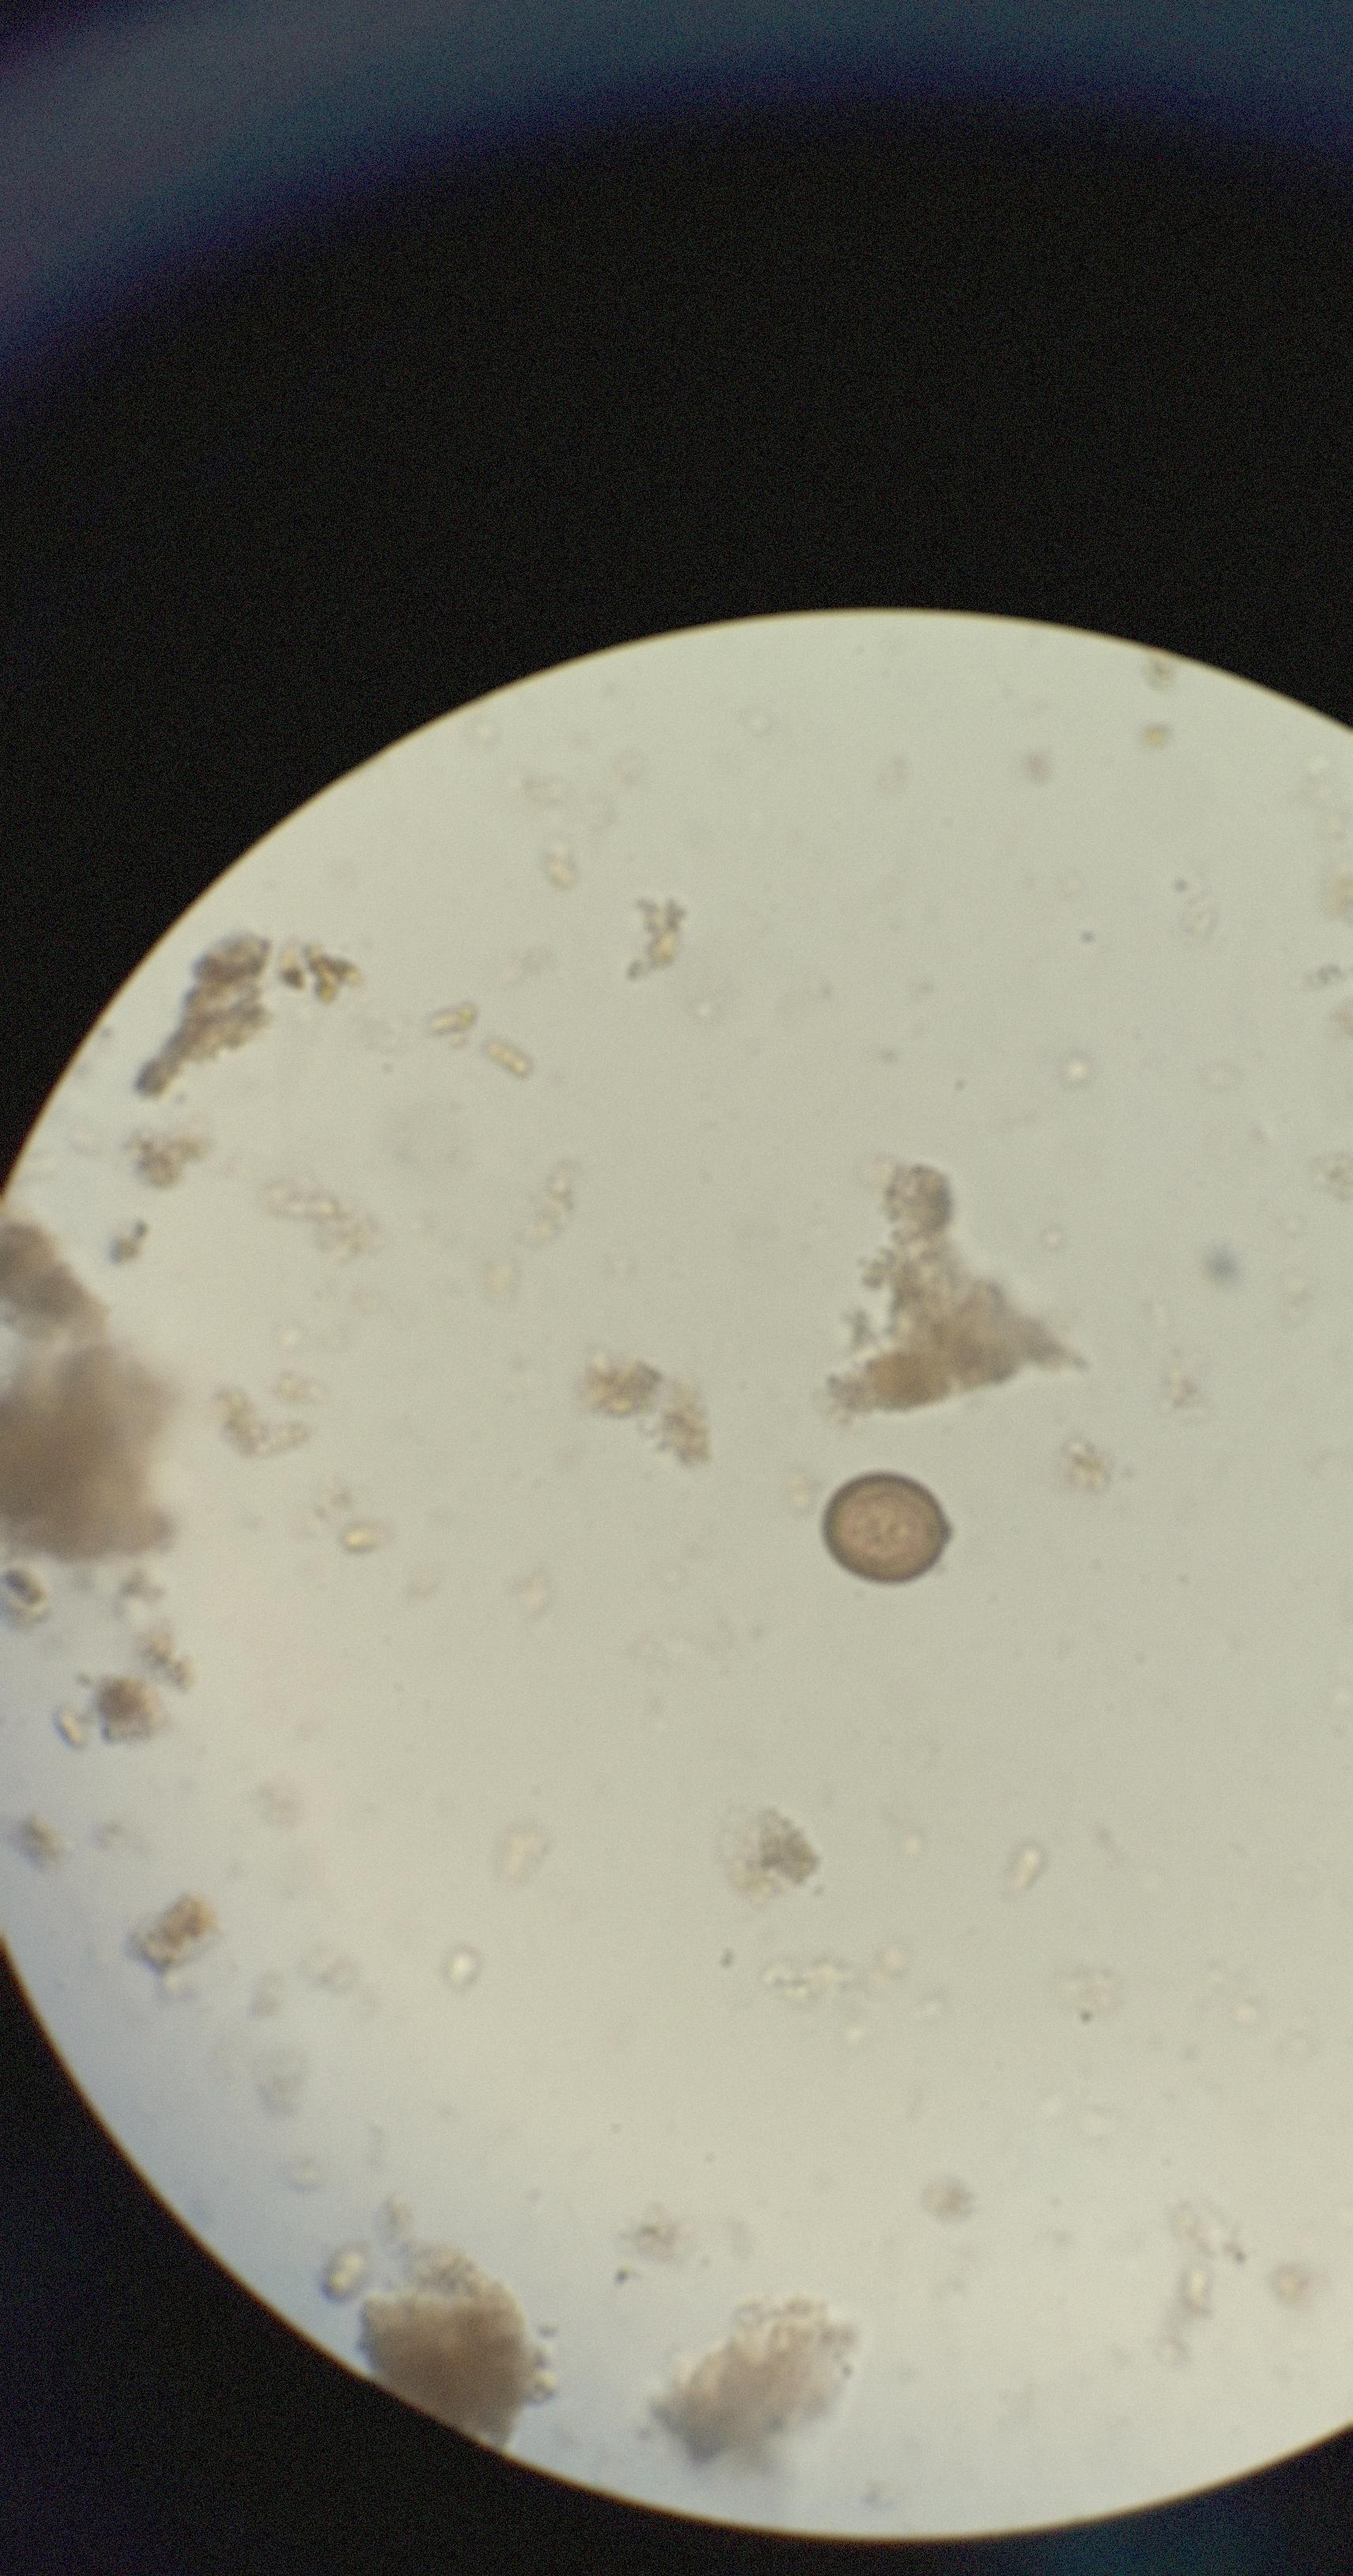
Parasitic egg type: Taenia spp. egg